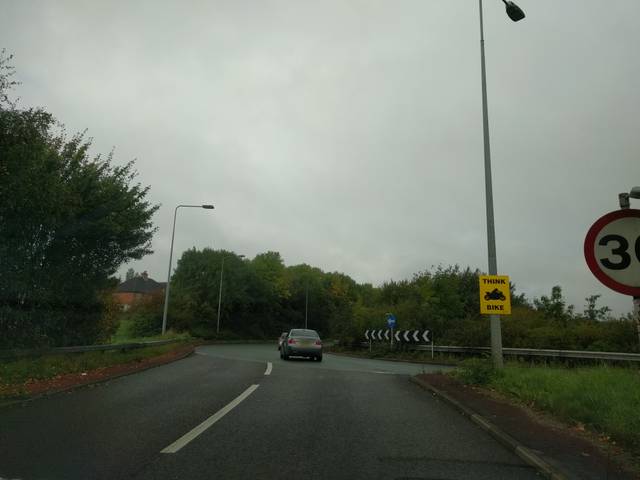
Region: United Kingdom
Coordinates: 52.991, -2.157